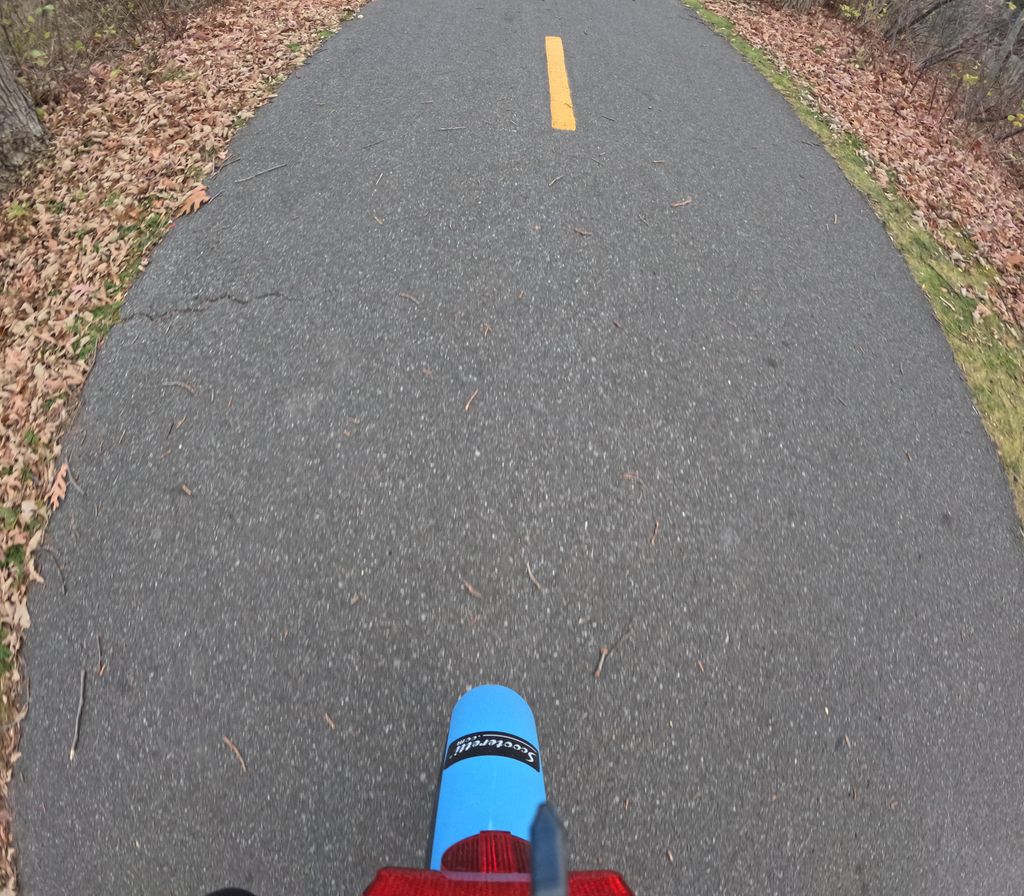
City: ottawa-gatineau